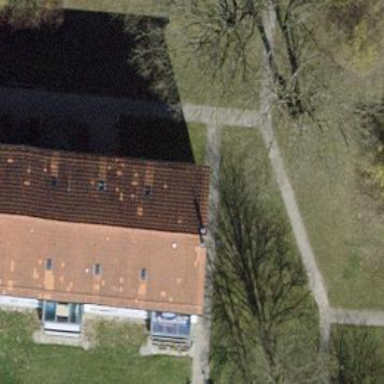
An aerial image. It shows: Building with tile roof.